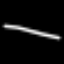
Label: line